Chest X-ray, PA view. Patient: 24 years old, sex M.
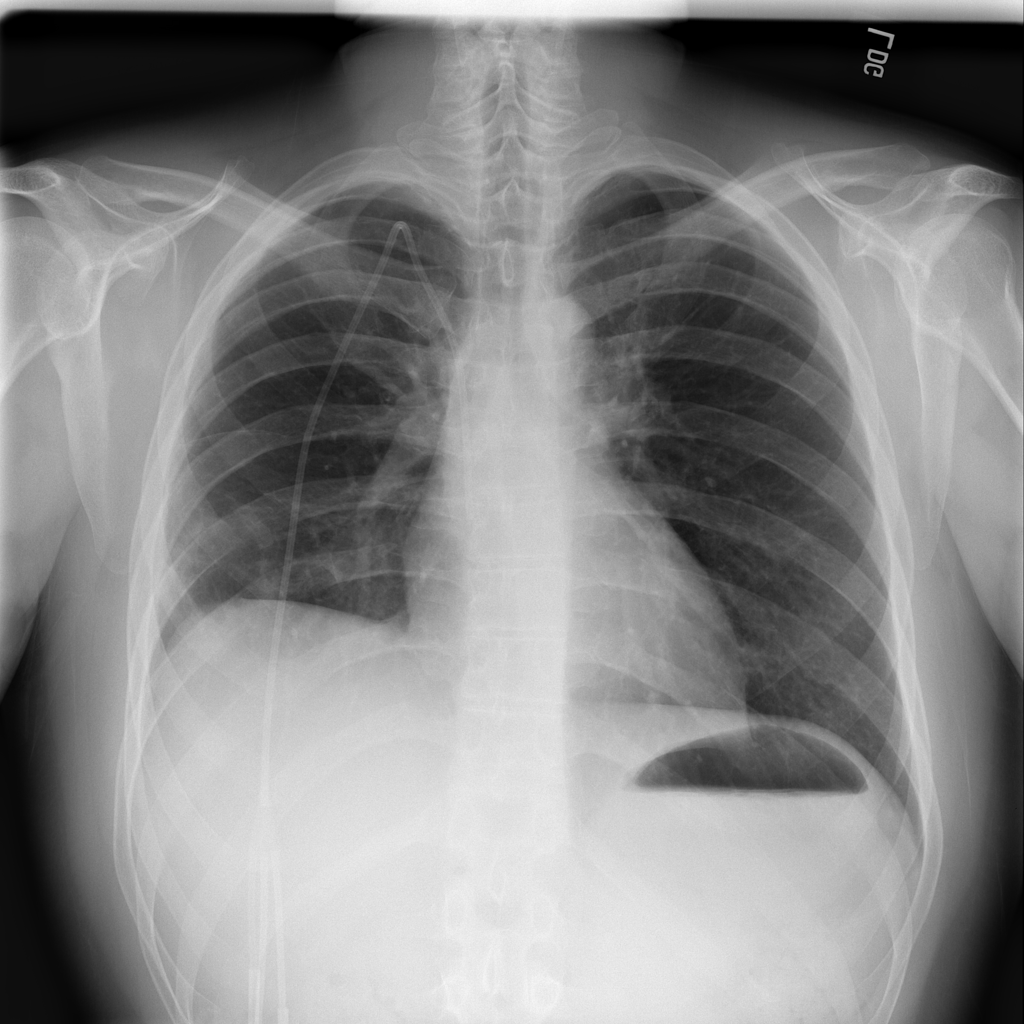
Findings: Fibrosis, Infiltration